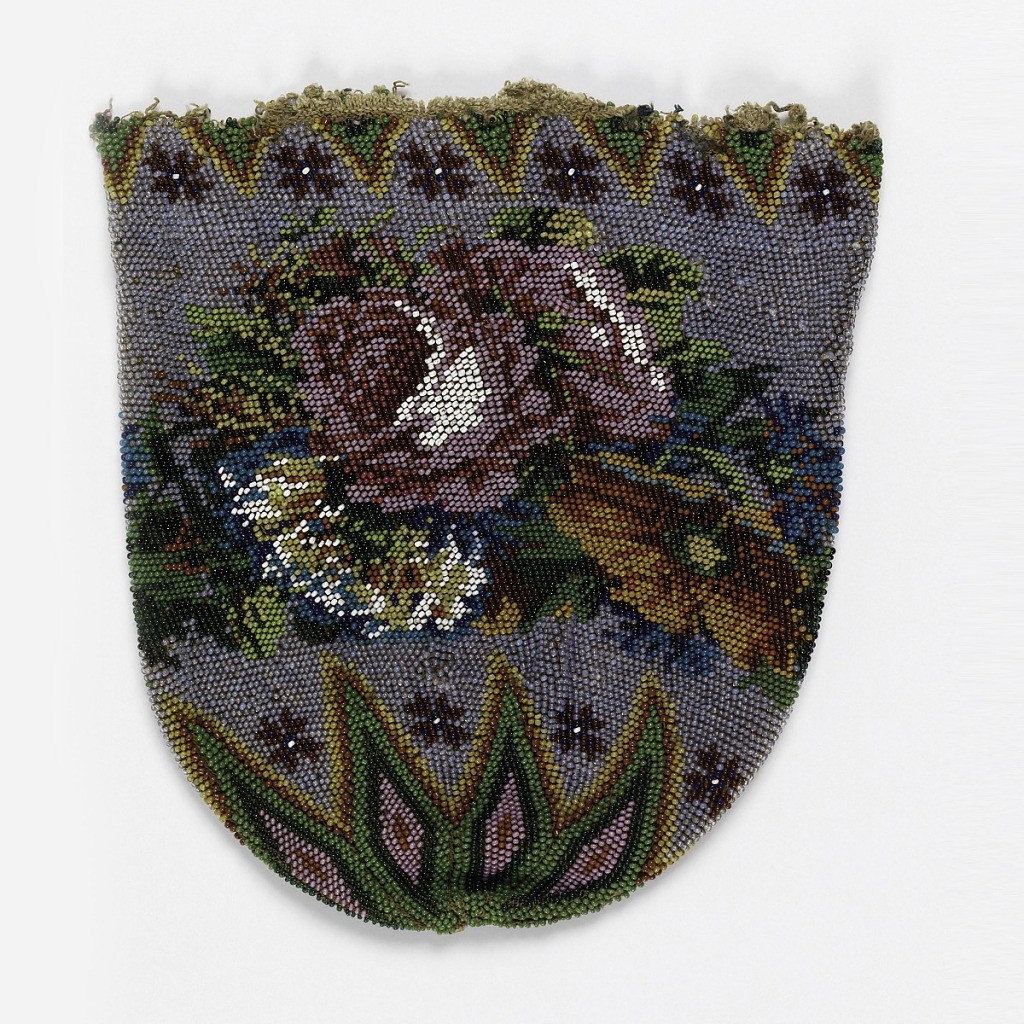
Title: Bag
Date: early 19th century
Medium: glass beads Technique: beaded knitting
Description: Pale blue ground with naturalistic flowers including roses in pinks, yellow, white and blue.